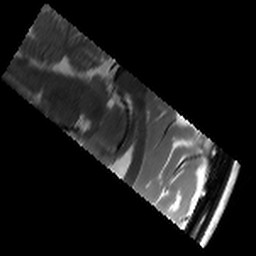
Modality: T2w
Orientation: sagittal
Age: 22
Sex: female
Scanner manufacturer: siemens
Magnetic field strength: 3 T
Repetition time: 8.02 s
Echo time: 0.08 s